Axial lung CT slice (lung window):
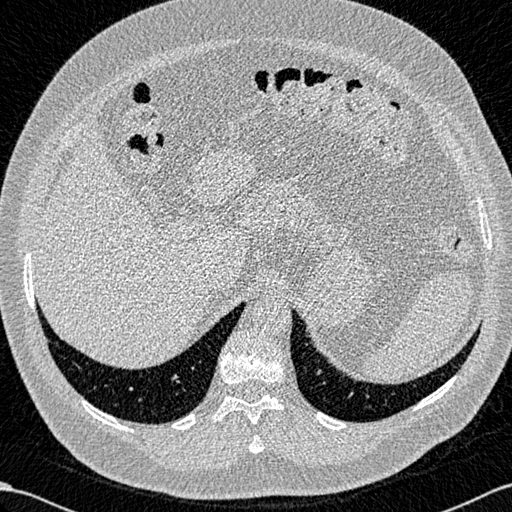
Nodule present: no